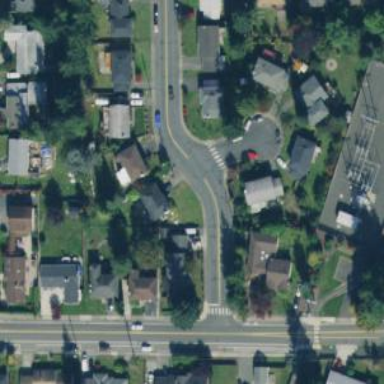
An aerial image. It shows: Residential road with separate sidewalk.